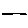
Label: line